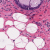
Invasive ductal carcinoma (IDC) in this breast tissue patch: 0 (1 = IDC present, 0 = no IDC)